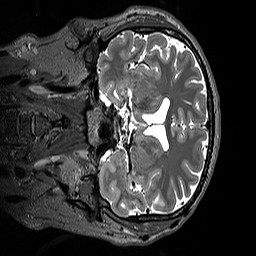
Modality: T2w
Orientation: coronal
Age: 37
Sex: male
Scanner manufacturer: siemens
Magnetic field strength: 3 T
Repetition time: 3.2 s
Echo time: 0.412 s